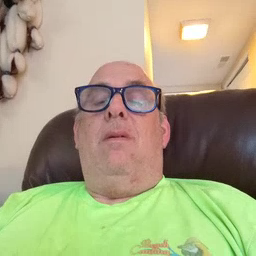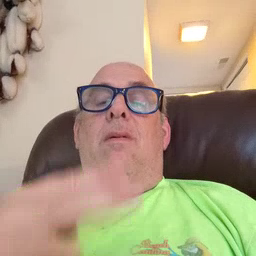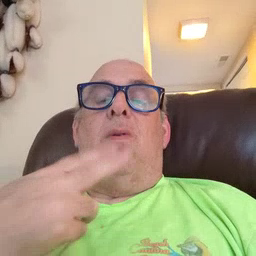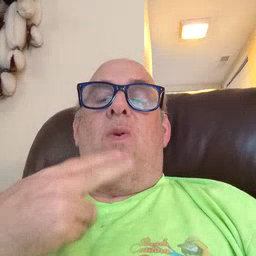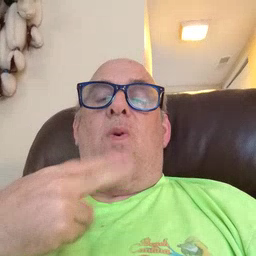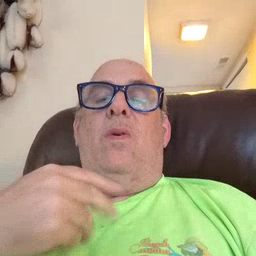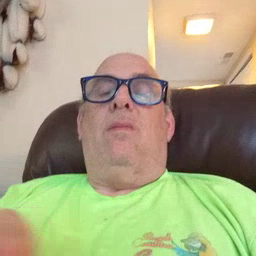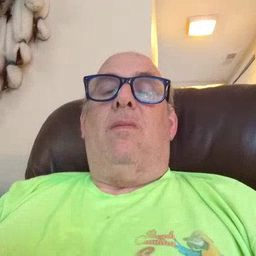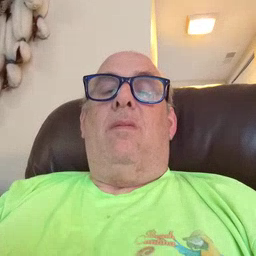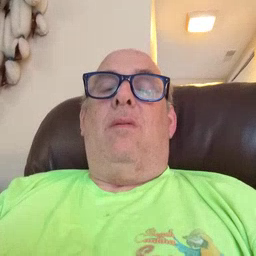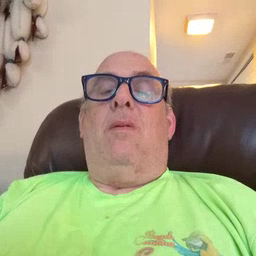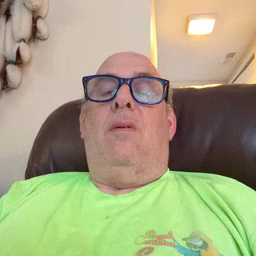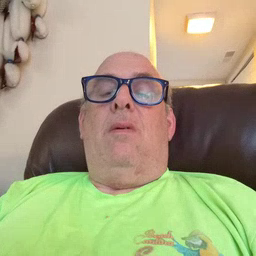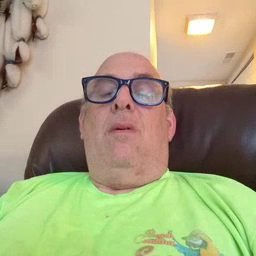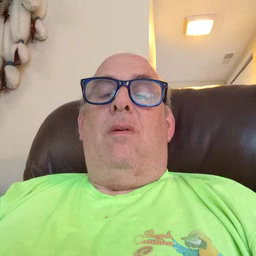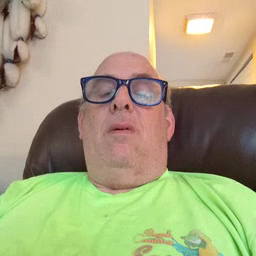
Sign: cute